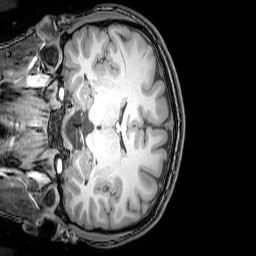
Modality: T1w
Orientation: coronal
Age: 20
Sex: male
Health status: healthy
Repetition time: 0.081 s
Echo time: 0.037 s